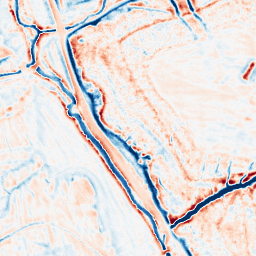
Category: edge_preserving
Decomposition family: bilateral
Decomposition parameters: d: 15
sigma_color: 150
sigma_space: 150
Upsampling method: sinc_hamming
Upsampling parameters: scale: 2
kernel_size: 4
Upsampling scale: 2